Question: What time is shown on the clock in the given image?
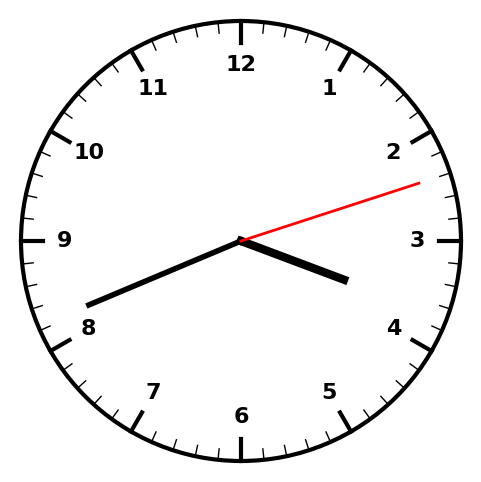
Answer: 03:41:12